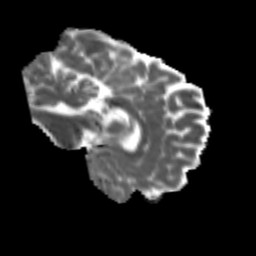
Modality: MD
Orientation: sagittal
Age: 25
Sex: female
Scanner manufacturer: siemens
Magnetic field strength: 3 T
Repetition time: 3.5 s
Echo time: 0.113 s